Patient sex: F
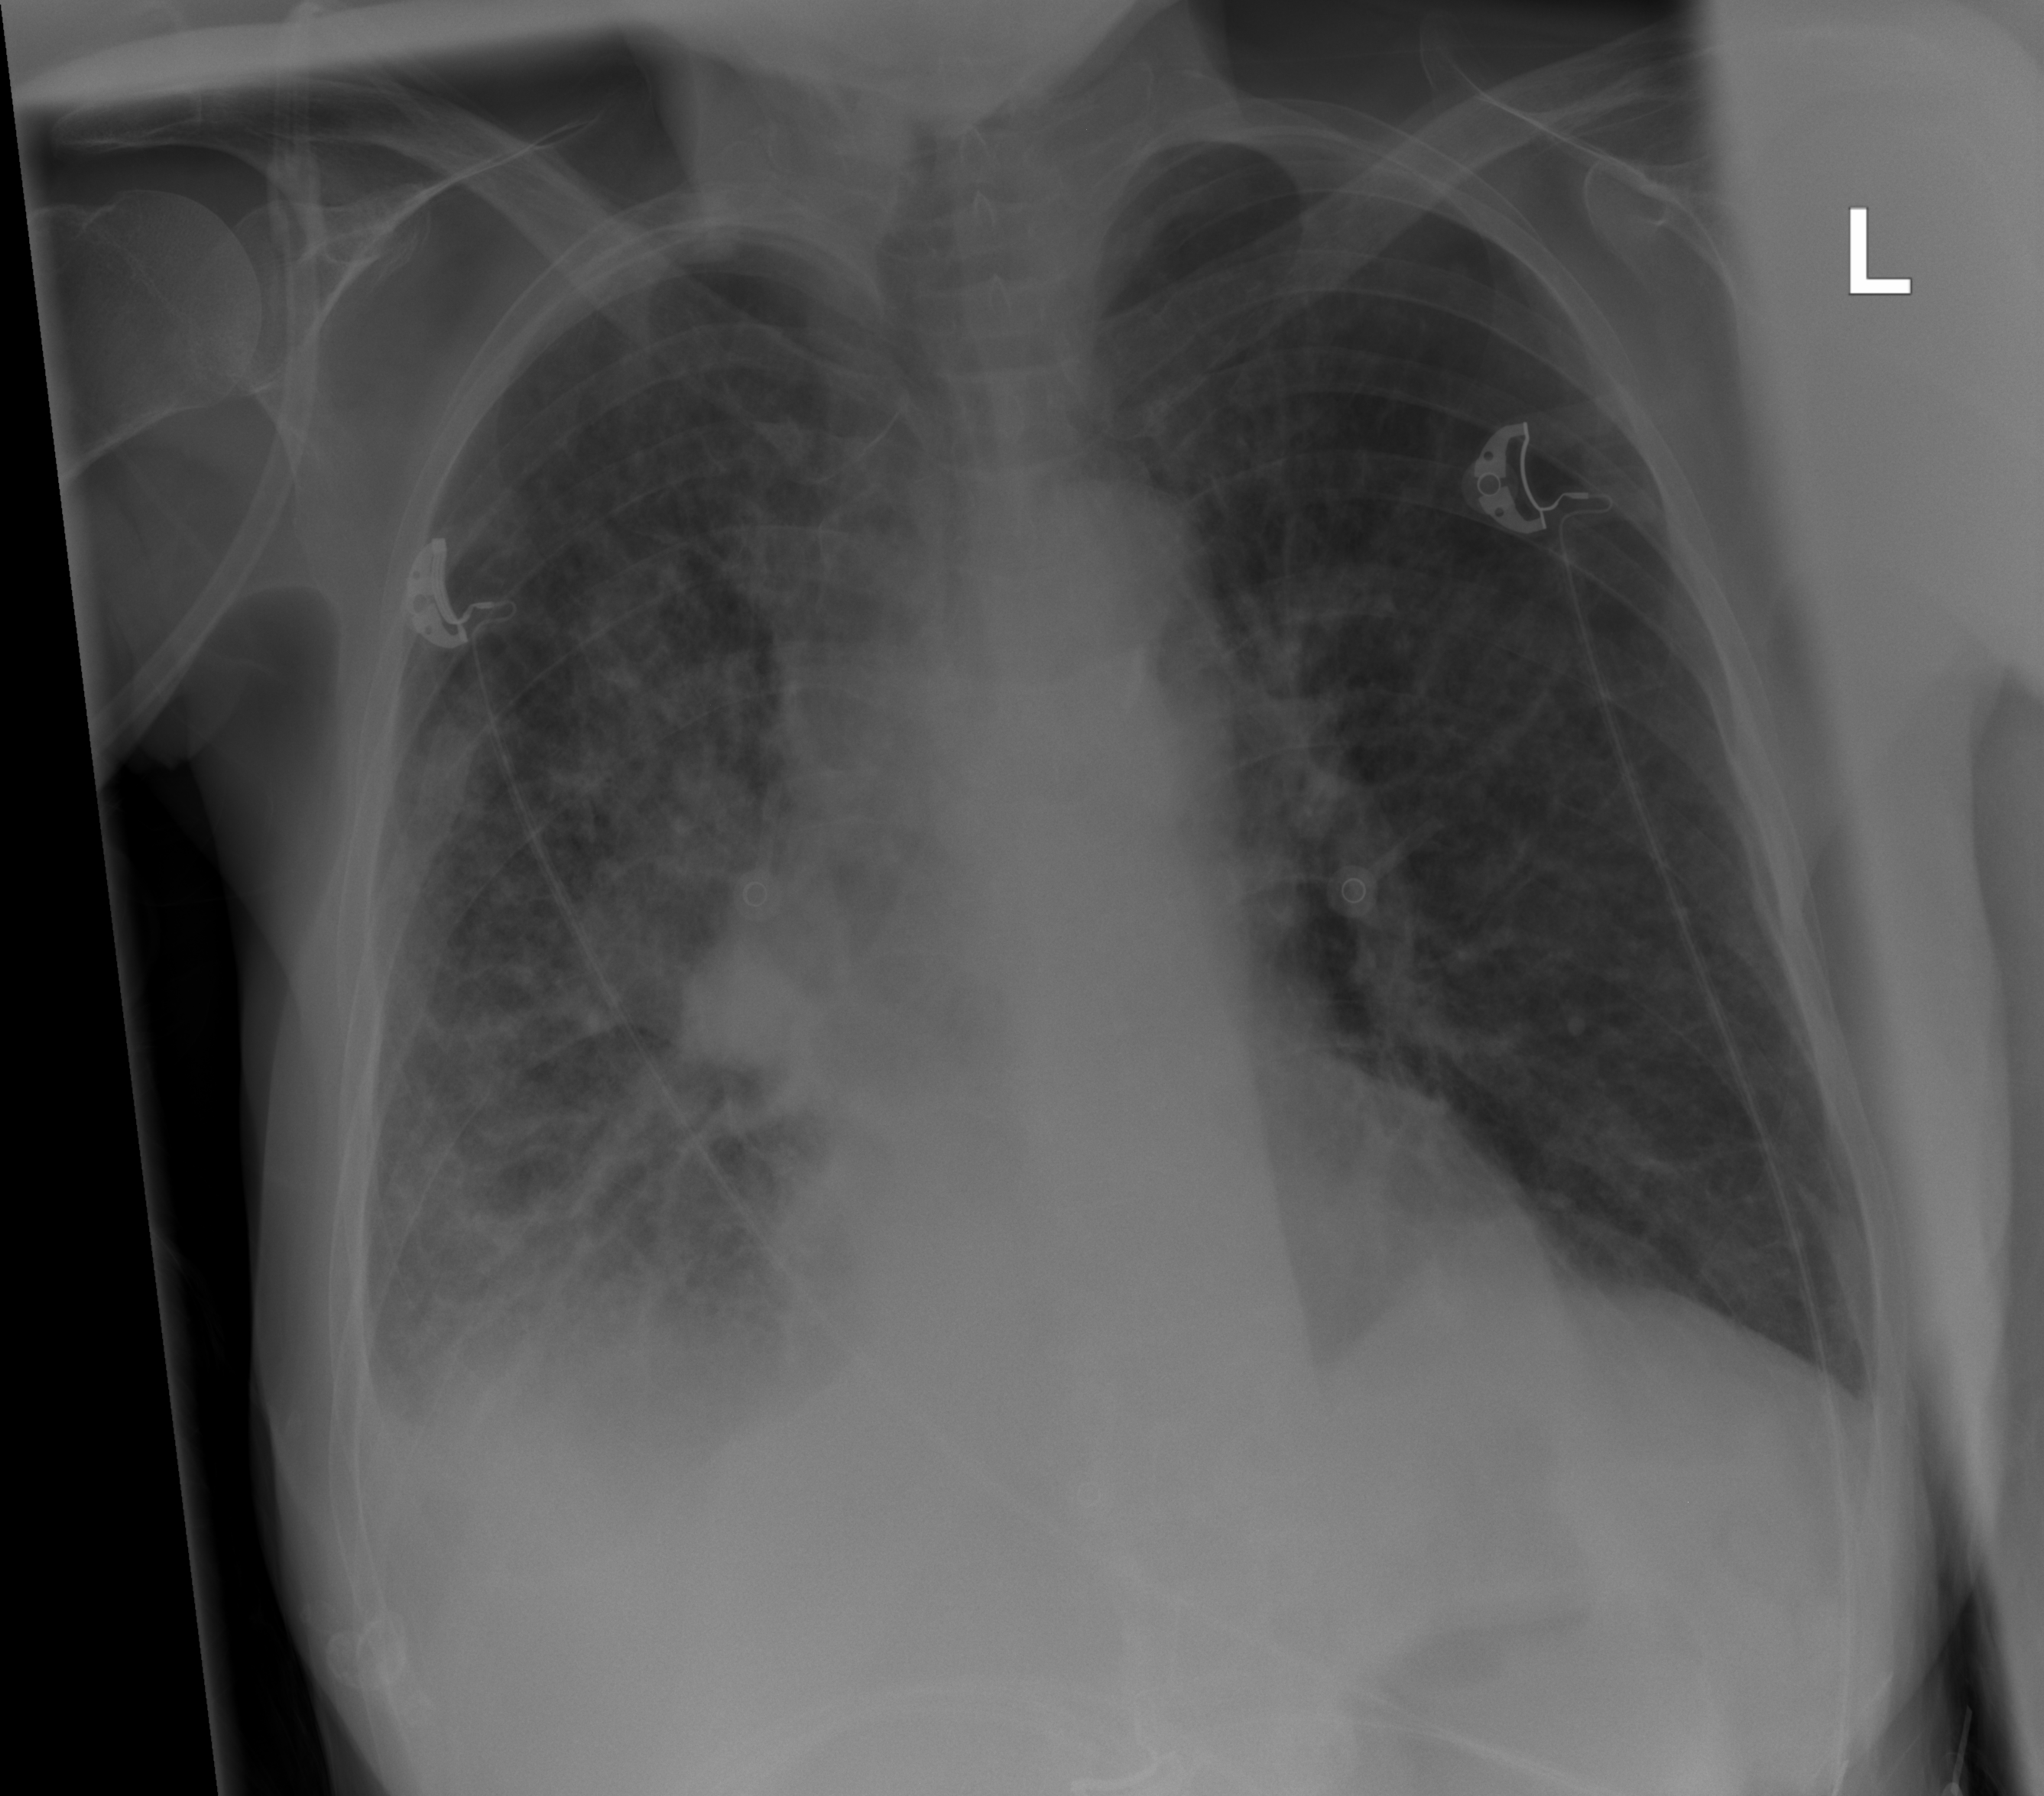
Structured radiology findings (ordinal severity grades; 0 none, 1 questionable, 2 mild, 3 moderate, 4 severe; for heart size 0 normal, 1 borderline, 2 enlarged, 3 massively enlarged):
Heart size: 0
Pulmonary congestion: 0
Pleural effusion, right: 2
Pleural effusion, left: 0
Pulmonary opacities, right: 3
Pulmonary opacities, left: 0
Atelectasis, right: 2
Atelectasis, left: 0